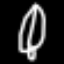
Label: leaf